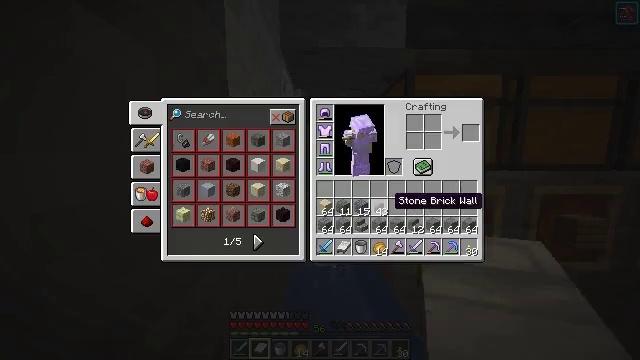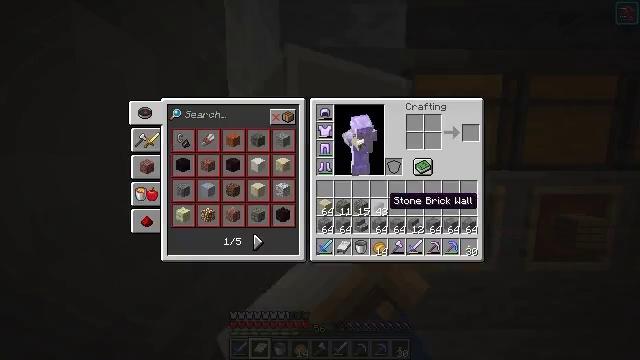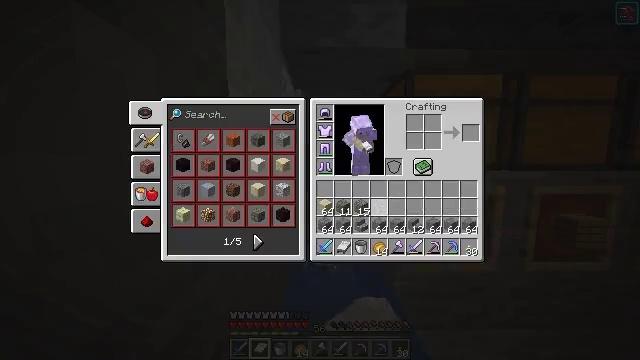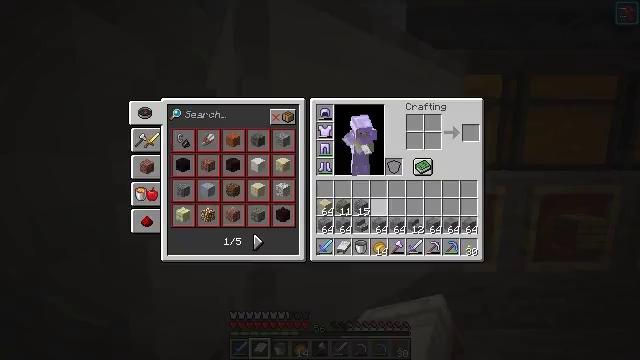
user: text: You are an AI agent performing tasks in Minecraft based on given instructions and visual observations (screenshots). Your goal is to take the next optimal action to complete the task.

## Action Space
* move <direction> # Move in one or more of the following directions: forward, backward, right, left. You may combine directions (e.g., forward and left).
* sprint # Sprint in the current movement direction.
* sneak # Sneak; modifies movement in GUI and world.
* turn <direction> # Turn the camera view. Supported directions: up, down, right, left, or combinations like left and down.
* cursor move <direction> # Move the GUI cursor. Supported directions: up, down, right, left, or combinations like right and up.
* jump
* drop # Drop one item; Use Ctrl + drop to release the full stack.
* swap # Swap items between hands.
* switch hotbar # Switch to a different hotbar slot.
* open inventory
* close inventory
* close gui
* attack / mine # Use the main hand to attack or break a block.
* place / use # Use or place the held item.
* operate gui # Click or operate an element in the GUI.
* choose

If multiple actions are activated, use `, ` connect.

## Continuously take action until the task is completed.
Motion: motion action
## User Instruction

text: Drop a smooth stone.
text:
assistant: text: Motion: sprint, open gui
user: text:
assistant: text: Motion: sprint, drop
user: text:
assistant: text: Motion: sprint, drop
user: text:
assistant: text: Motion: sprint